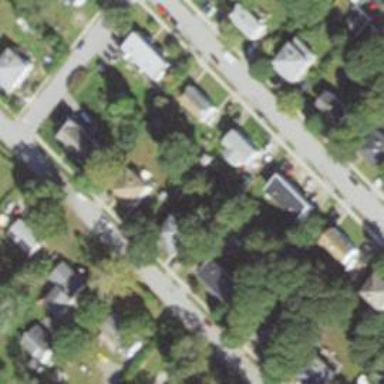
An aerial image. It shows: Residential driveway.